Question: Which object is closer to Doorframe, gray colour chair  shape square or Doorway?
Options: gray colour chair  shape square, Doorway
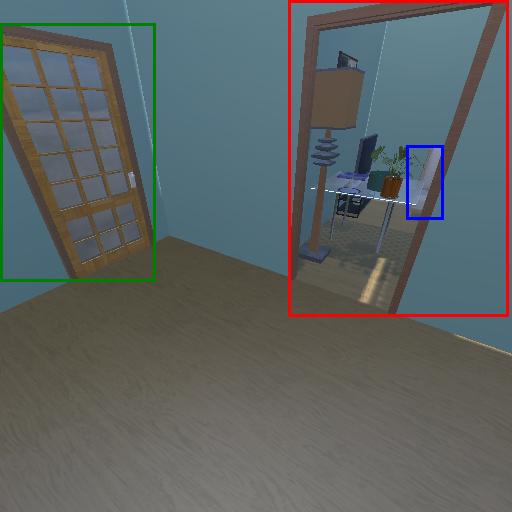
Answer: gray colour chair  shape square